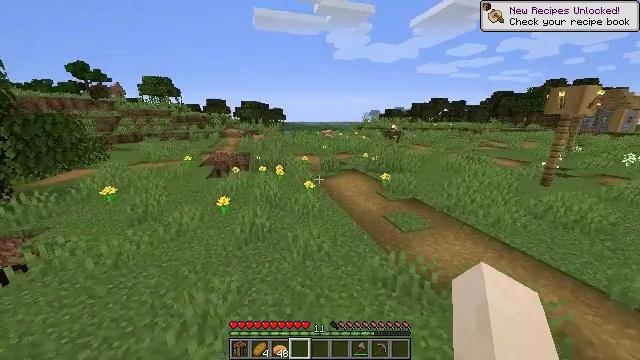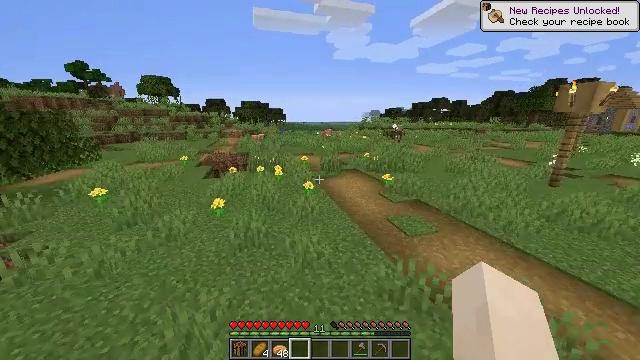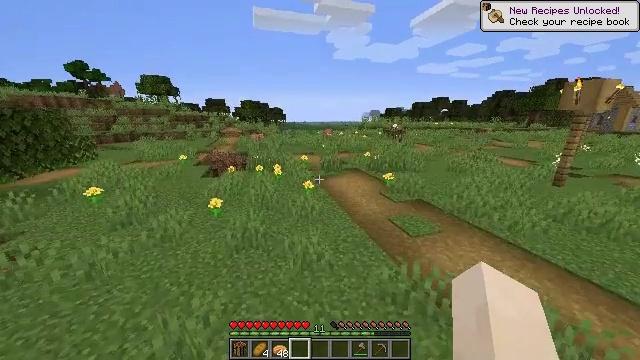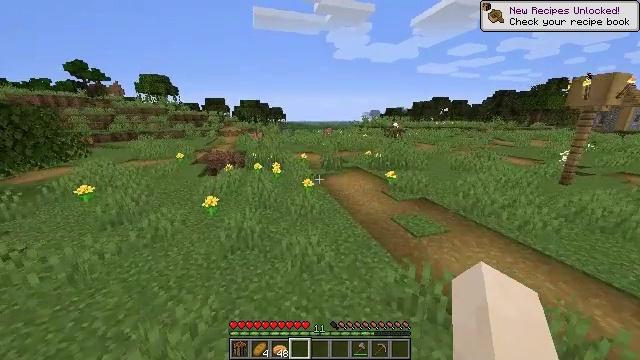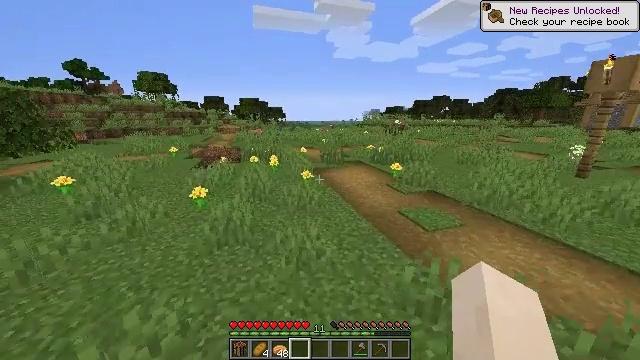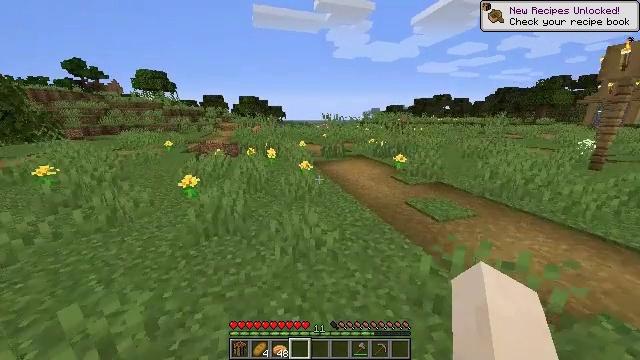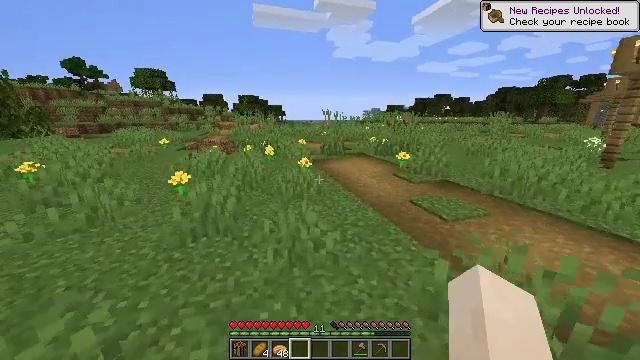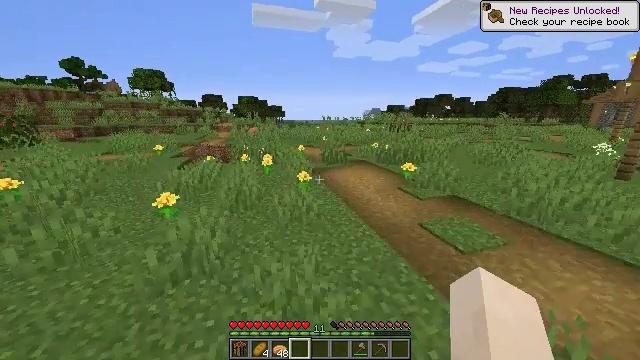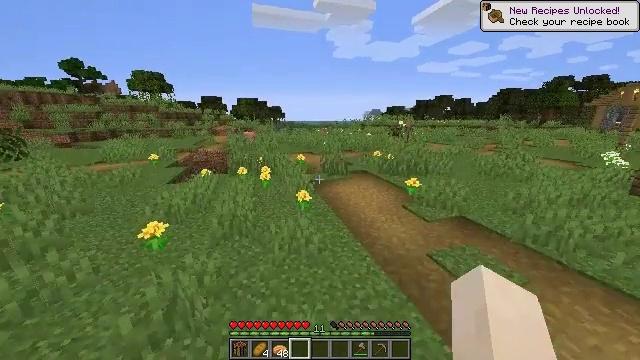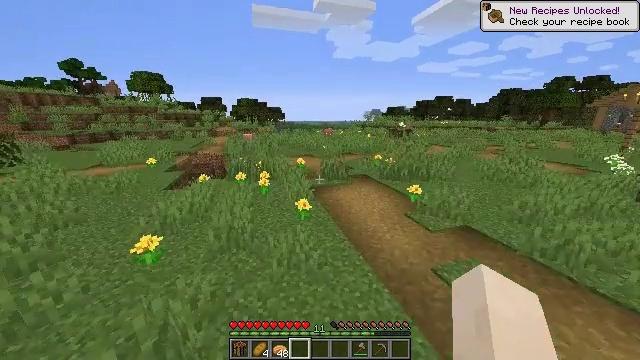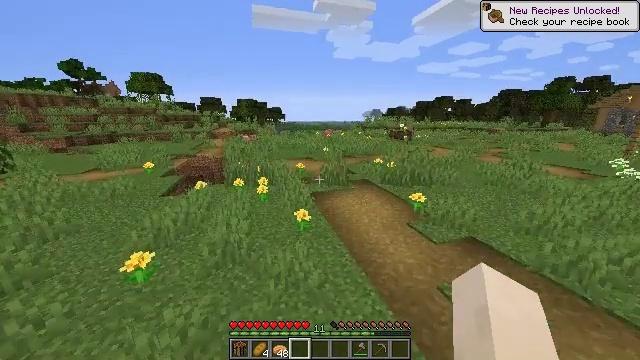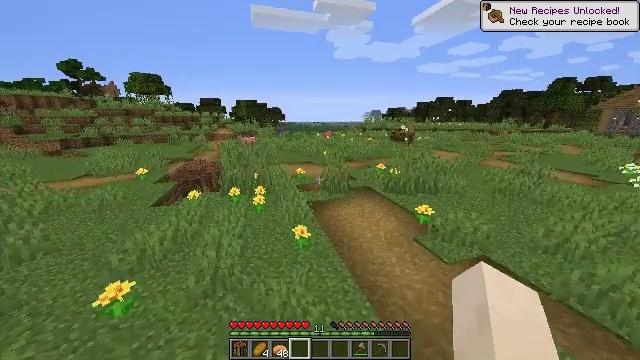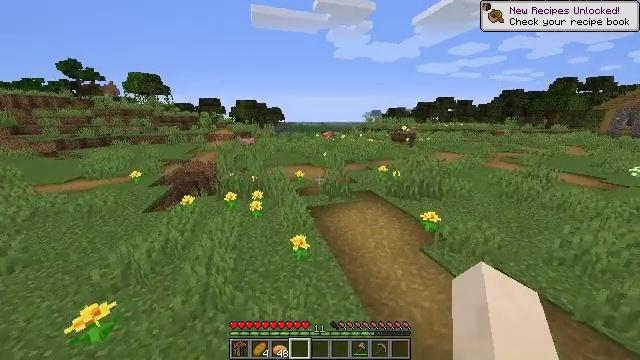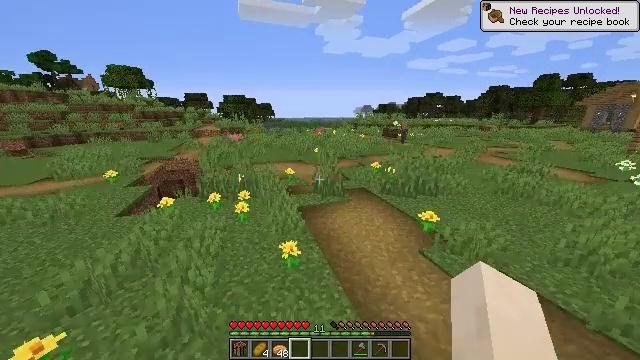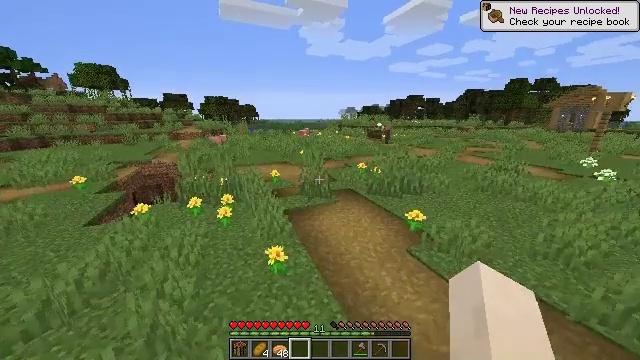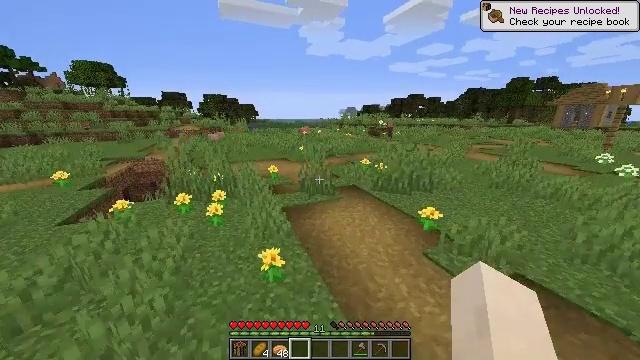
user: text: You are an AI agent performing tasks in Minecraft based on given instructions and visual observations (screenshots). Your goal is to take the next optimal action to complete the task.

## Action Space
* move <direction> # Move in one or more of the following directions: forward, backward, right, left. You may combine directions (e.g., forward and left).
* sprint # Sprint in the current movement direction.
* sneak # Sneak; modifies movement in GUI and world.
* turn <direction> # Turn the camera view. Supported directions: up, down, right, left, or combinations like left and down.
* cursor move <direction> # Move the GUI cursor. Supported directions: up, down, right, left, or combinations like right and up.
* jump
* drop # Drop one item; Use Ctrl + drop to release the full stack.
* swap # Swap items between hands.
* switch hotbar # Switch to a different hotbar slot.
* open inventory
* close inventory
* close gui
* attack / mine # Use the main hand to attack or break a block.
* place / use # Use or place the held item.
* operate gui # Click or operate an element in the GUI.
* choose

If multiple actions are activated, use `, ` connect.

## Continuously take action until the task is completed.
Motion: motion action
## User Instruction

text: Mine the clay from the riverbed.
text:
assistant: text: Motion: move forward, sprint, jump
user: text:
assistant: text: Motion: move forward, sprint, jump
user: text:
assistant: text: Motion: move forward, sprint, jump
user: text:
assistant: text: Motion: move forward, sprint, jump
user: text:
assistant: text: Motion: move forward, sprint, jump
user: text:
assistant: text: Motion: move forward, sprint, jump
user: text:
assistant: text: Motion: move forward, sprint, jump
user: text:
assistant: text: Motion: move forward, sprint, jump
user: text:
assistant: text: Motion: move forward, sprint, jump
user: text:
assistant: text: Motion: move forward, sprint, jump
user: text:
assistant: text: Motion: move forward, sprint, jump
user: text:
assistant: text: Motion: move forward, sprint, jump
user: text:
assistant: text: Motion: move forward, sprint, turn right and down, jump
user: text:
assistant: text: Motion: move forward, sprint, turn right, jump
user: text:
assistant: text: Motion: move forward, sprint, jump
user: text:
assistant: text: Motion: move forward, sprint, jump
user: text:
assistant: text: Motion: move forward, sprint, jump
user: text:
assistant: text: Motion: move forward, sprint, jump
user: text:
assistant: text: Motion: move forward, sprint, turn down, jump
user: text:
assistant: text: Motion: move forward, sprint, jump
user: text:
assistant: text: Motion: move forward, sprint, turn left, jump
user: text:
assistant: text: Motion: move forward, sprint, turn left, jump
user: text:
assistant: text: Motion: move forward, sprint, jump
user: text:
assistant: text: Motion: move forward, sprint, jump
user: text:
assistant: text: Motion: move forward, sprint, jump
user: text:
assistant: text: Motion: move forward, sprint, jump
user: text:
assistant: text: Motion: move forward, sprint, jump
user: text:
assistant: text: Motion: move forward, sprint, jump
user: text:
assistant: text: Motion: move forward, sprint, jump
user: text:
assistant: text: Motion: move forward, sprint, jump